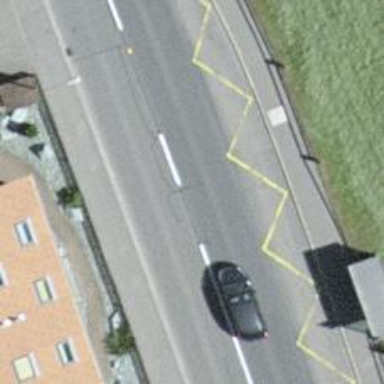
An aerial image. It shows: Bus stop with designated public transport stop position.